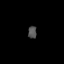
Tissue: prostate
Cell type: T cells
Senescence score: 0.3054
Nuclear area (px): 102
Mean DAPI intensity: 82.627